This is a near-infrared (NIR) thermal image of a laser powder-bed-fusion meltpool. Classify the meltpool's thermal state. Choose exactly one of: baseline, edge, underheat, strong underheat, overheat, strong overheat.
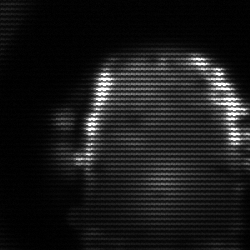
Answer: baseline